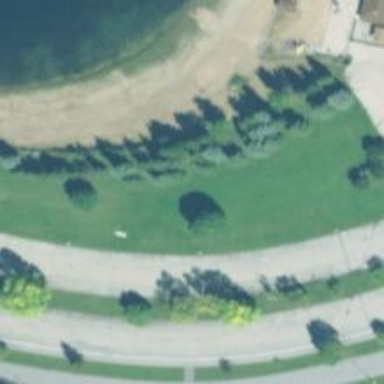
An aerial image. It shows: Disc golf hole.